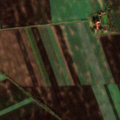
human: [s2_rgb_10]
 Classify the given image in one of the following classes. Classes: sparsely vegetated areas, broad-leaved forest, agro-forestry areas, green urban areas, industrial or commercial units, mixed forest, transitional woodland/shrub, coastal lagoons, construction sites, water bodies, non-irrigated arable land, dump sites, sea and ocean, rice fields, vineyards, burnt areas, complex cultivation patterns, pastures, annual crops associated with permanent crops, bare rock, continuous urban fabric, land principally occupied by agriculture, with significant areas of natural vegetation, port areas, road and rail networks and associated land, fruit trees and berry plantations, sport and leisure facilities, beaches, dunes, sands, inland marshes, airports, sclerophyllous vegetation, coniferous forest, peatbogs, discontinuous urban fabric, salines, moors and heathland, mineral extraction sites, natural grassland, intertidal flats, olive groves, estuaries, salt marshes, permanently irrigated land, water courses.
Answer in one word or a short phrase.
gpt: non-irrigated arable land